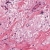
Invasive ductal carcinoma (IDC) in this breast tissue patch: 0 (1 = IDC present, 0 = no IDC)